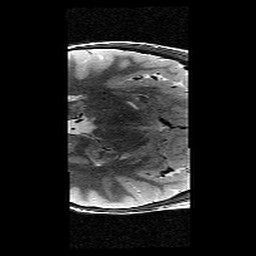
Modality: T2w
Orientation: axial
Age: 11
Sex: female
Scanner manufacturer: siemens
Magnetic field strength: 3 T
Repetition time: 9.23 s
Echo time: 0.067 s